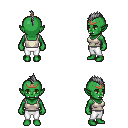
a pixel art fantasy rpg character, female body template, orc, green skin, white pirate shirt, white pants, gray mohawk hairstyle, bronze tiara, four views (front, back, left, right), 2x2 character sprite sheet, small pixel art, hard edges, no anti-aliasing